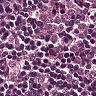
Metastatic tissue present: no